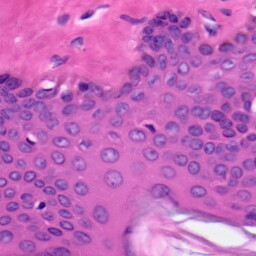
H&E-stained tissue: Skin